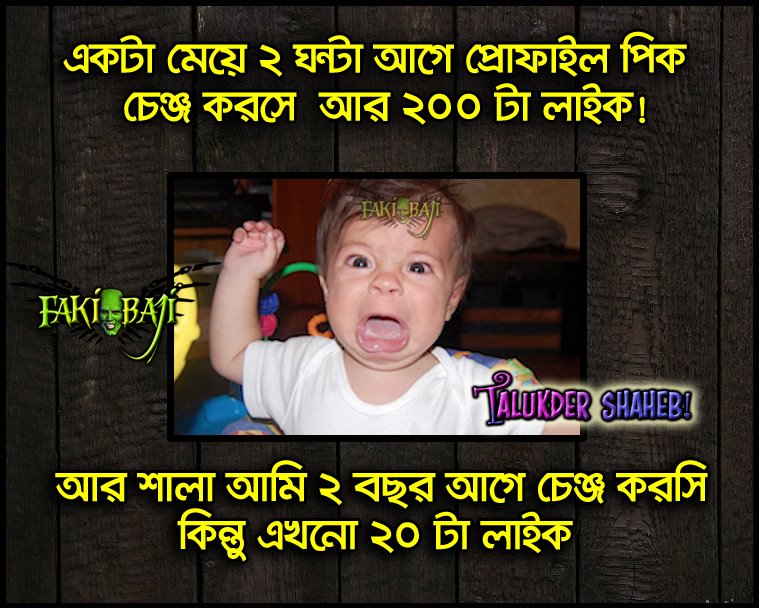
Caption: একটা মেয়ে ২ ঘন্টা আগে প্রোফাইল পিক চেঞ্জ করসে আর ২০০ টা লাইক আর শালা আমি ২ বছর আগে চেঞ্জ করসি কিন্তু এখনো ২০ টা লাইক
Label: non-hate